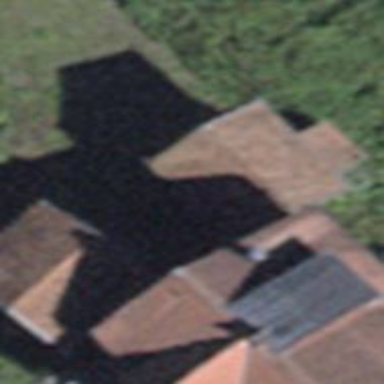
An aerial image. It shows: Shed building.